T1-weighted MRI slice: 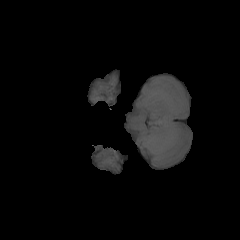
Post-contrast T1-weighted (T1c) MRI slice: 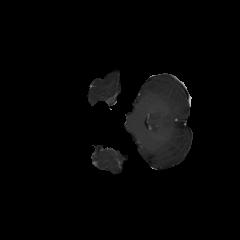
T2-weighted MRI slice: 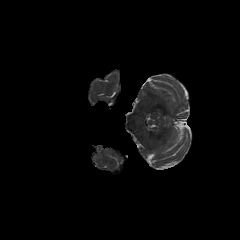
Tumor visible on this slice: no